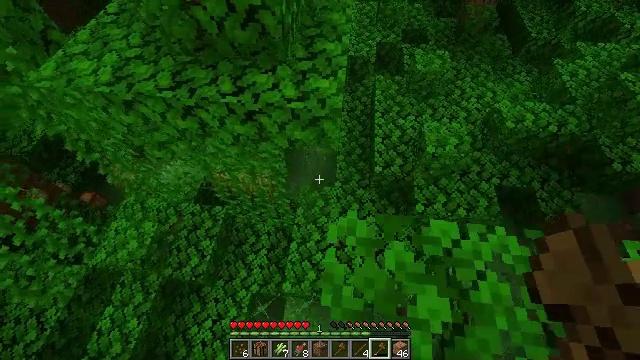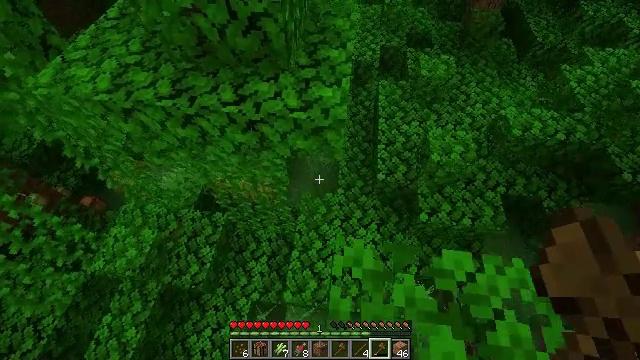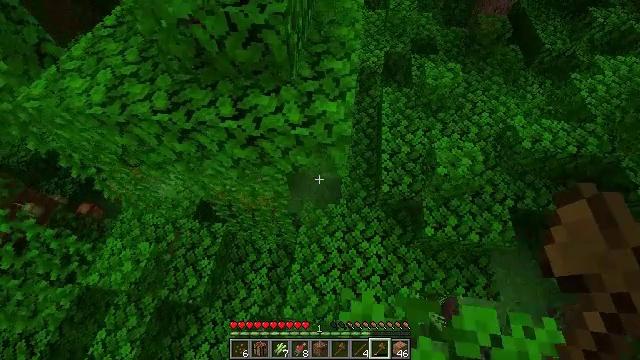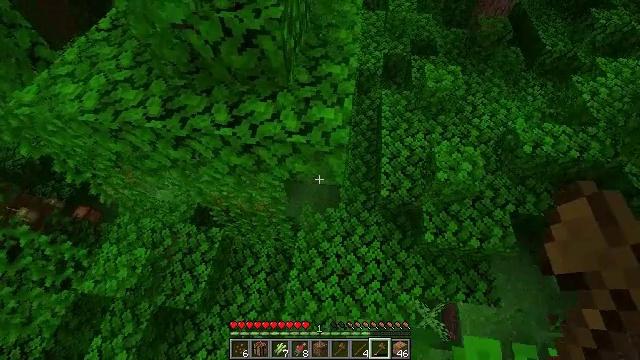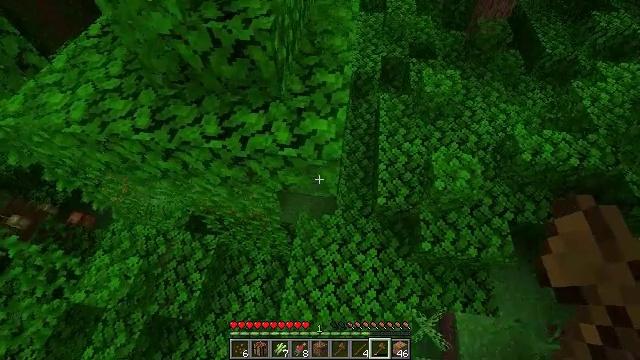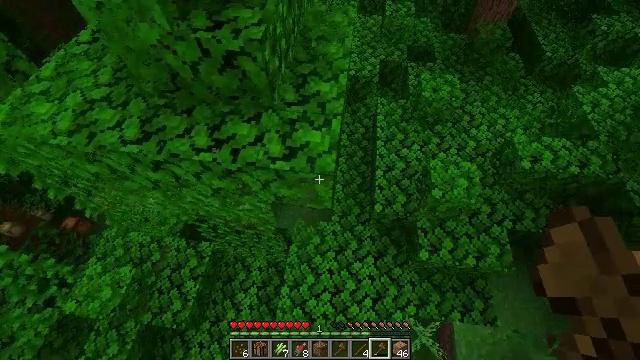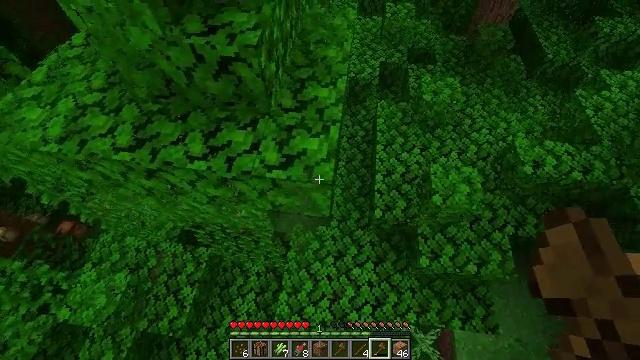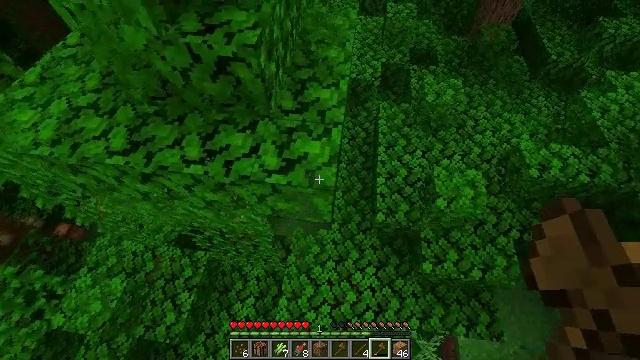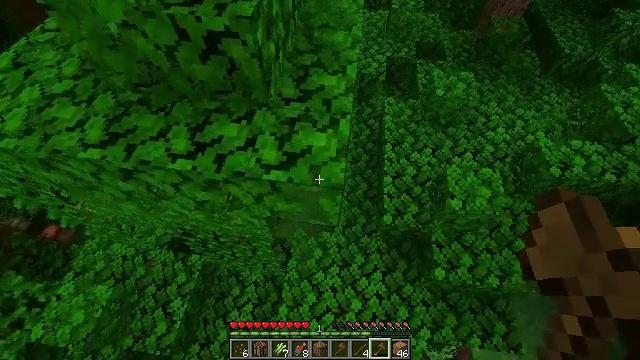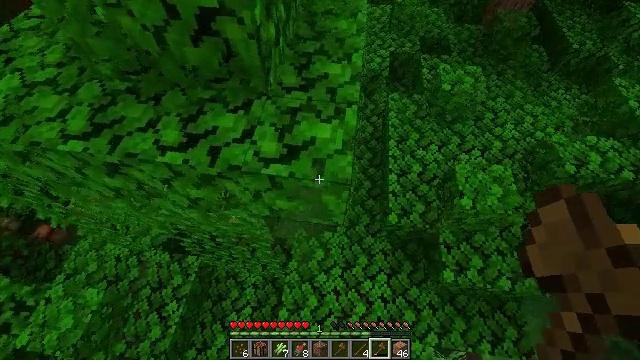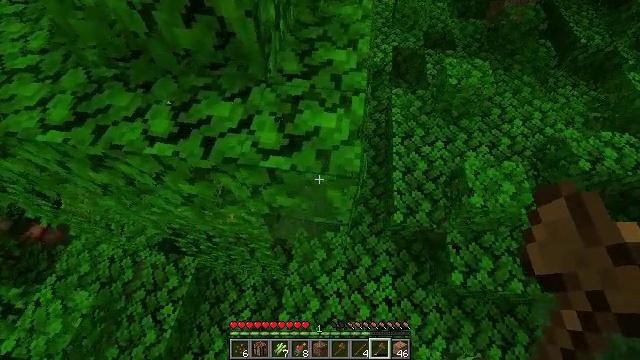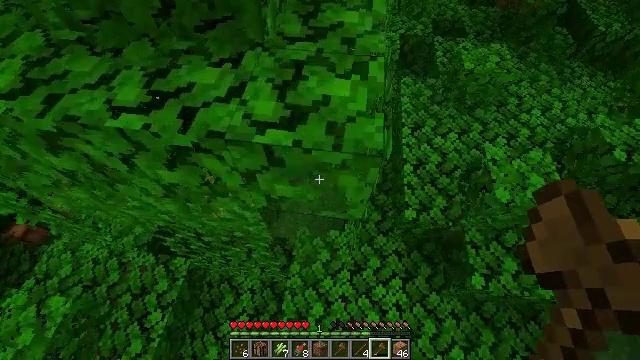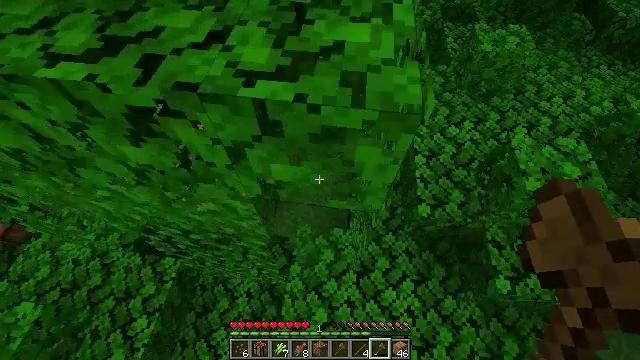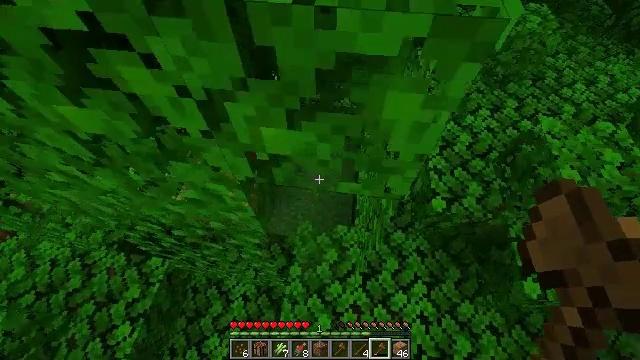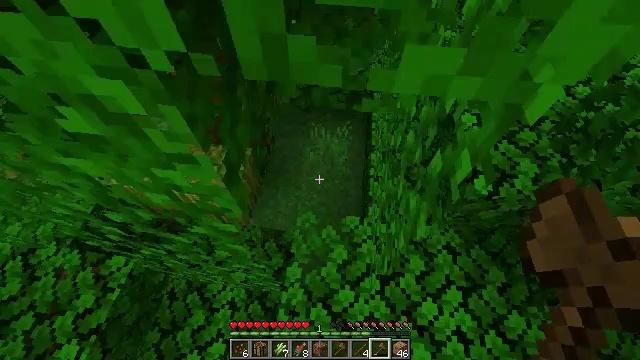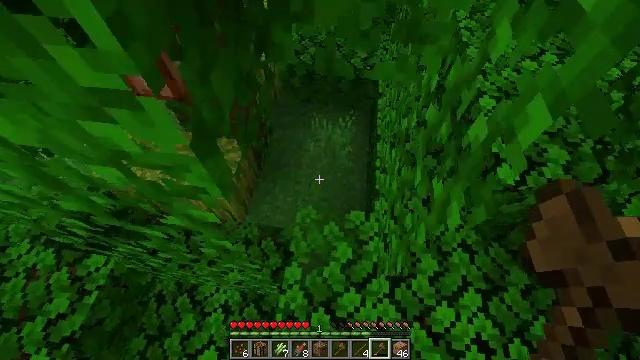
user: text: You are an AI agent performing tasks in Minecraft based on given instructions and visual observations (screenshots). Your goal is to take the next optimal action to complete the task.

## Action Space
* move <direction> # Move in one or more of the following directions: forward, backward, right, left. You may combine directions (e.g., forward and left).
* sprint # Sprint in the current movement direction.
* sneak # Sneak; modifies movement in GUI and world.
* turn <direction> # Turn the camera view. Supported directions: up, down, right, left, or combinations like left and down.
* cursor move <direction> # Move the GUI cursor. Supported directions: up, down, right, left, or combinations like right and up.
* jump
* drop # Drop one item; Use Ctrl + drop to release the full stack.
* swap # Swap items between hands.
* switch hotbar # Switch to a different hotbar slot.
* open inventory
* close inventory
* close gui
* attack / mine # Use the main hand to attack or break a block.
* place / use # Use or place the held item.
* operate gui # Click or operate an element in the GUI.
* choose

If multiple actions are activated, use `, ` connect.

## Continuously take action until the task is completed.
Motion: motion action
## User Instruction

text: Gather melon for food.
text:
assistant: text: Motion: move forward
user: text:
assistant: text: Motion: move forward
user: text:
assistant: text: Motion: move forward and move right
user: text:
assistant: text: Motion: move forward and move right
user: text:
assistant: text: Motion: move forward and move right
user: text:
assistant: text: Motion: move forward and move left
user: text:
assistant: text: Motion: move forward and move left
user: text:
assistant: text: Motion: move forward and move left
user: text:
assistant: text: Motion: move forward and move left
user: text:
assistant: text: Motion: move forward and move left
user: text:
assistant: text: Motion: move forward
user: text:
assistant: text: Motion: move forward
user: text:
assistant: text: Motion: move forward
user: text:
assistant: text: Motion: move forward
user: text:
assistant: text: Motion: move forward
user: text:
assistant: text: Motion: move forward
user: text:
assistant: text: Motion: move forward, turn left
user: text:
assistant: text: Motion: move left, turn left and up
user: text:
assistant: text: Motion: move left, turn left and up
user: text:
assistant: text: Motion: move left, turn left and up
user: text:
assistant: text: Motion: move left, turn left and up
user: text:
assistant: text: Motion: move left, turn up
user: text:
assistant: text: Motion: move forward and move left, turn left and up
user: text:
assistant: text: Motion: move forward and move left
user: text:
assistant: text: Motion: move forward and move left
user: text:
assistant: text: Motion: move forward, turn right
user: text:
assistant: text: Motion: move forward, turn right and down
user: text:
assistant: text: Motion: move forward, turn right and down
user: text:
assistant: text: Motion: move forward and move right
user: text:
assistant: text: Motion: move forward and move right, turn right and down